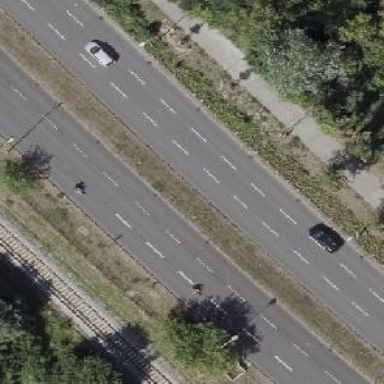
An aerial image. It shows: Primary highway with asphalt surface. It is dual carriageway without any sidewalks.